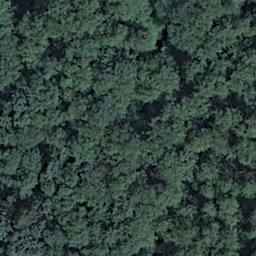
Label: forest